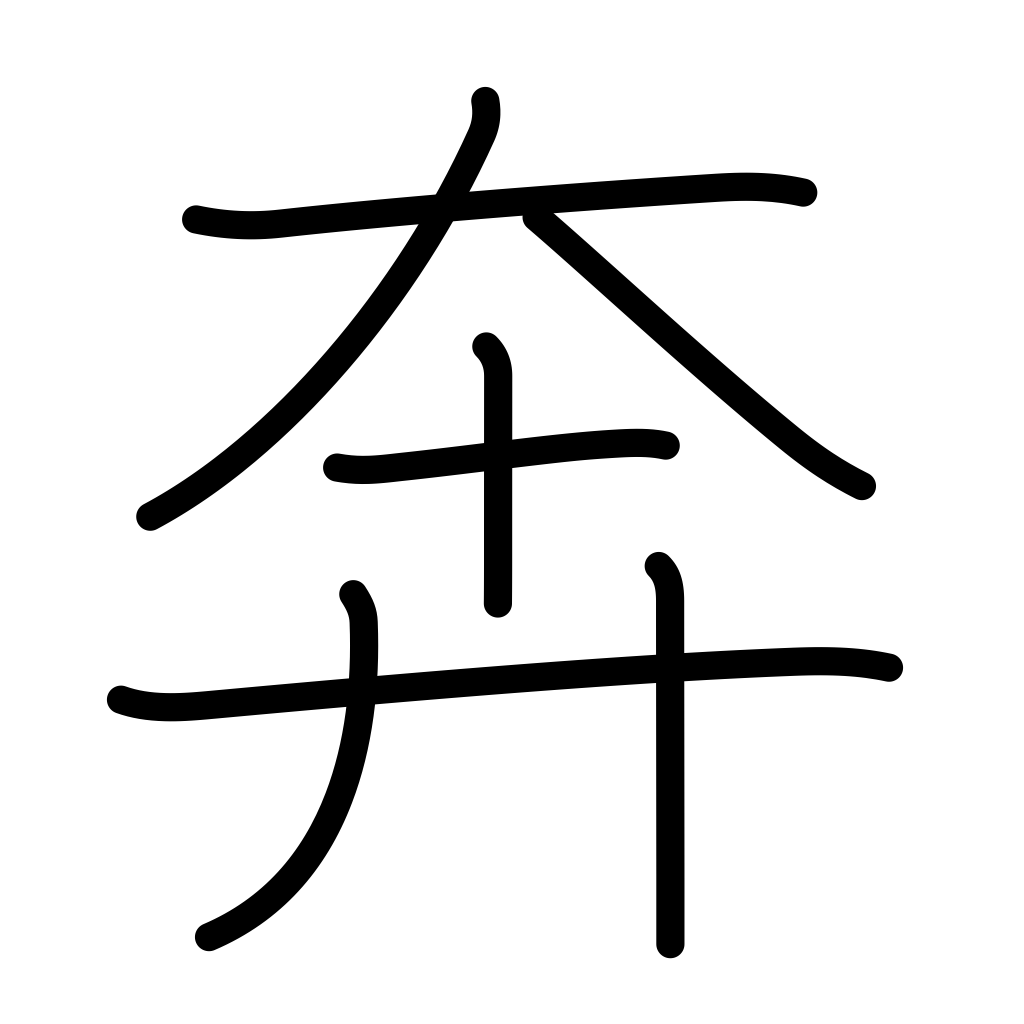
Meaning: run, bustle